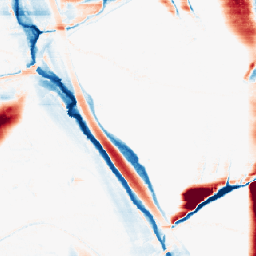
Category: morphological
Decomposition family: morphological_rect
Decomposition parameters: operation: average
width: 50
height: 5
Upsampling method: nearest
Upsampling parameters: scale: 4
Upsampling scale: 4